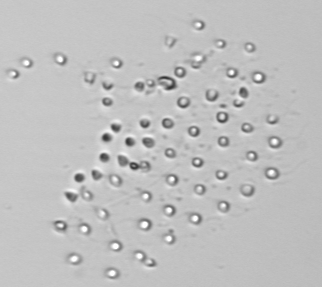
Label: Parvicorbicula_socialis